Question: How can I create a boxplot like the one below, in Python? I want to depict means and confidence bounds only (rather than proportions of IQRs, as in matplotlib boxplot).

I don't have any version constraints, and if your answer has some package dependency that's OK too. Thanks!
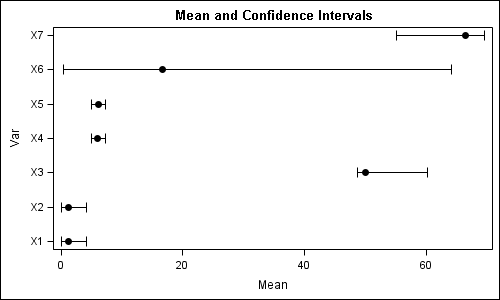
Answer: Use <URL> instead. Here is a minimal example:
'''
import matplotlib.pyplot as plt
x = [2, 4, 3]
y = [1, 3, 5]
errors = [0.5, 0.25, 0.75]
plt.figure()
plt.errorbar(x, y, xerr=errors, fmt = 'o', color = 'k')
plt.yticks((0, 1, 3, 5, 6), ('', 'x3', 'x2', 'x1',''))
'''
<URL>
Note that <URL>. There is no way to customize the whiskers except as a function of IQR.